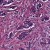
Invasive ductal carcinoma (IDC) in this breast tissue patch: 1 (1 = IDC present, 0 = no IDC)